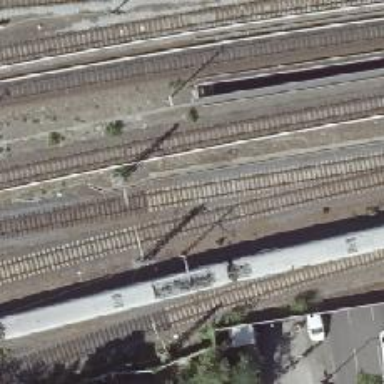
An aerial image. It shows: Bridge over electrified railway with contact line.